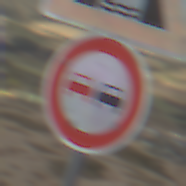
Verkehrszeichen: Ueberholverbot
Zusatzzeichen oben: BeweglicheBruecke
Umgebung: Outdoor, Nature
Tageszeit: Midday
Wetter: PartlyCloudy
Licht: Natural
Jahreszeit: NotSpecified
Kontrast: LowContrast